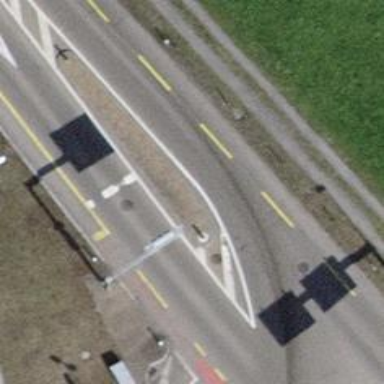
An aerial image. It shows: Road with traffic signals.